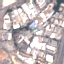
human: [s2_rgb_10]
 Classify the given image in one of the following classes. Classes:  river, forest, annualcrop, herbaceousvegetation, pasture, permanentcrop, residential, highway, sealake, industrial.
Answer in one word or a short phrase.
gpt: Industrial